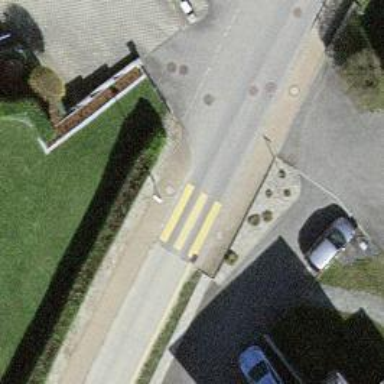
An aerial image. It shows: Sidewalk along the footway.